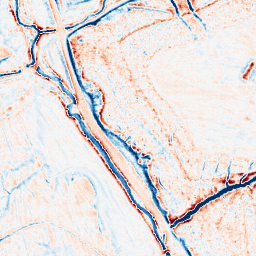
Category: edge_preserving
Decomposition family: anisotropic_diffusion
Decomposition parameters: iterations: 20
kappa: 100
gamma: 0.15
Upsampling method: sinc_blackman
Upsampling parameters: scale: 8
kernel_size: 16
Upsampling scale: 8